Question: I know MDX is used for much more sophisticated math, so please forgive the simplistic scenario, but this is one of my first Calculated members.
When I multiply Price x Quantity, the AS cube's data browser has the correct information in the leaf elements, but not in any of the parents. The reason seems to be that I want something like (1 * 2) + (2 * 3) + (4 * 5) and not (7 * 10) which think I am getting as a result of how the Sum is done on columns.
Is the IsLeaf expression intended to be used in these circumstances? Or is there another way? If so, are there any examples as simple as this I can see?
This Calculated member that I tried to create is just this:
'''
[Measures].[Price]*[Measures].[Quantity]
'''
The result for a particular line item (the leaf) is correct. But the results for, say, all of april, is an incredibly high number.

I am now considering that this might be an issue regarding bad data. It would be helpful though if someone could just confirm that the above calculated member should be work under normal circumstances.
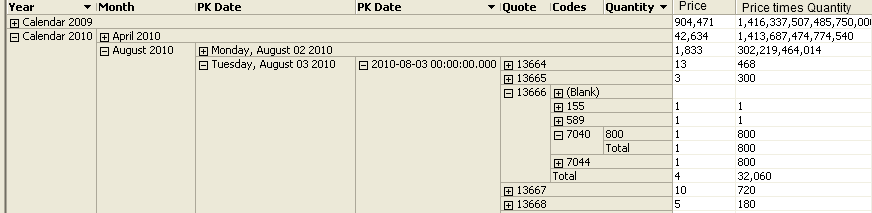
Answer: For leaf level computations resulting in something that can then be summed, MDX is rather complex and slow.
The simplest way to do what you want to achieve would be to make this a normal measure, based on the Price x Quantity calculation defined in the data source view.